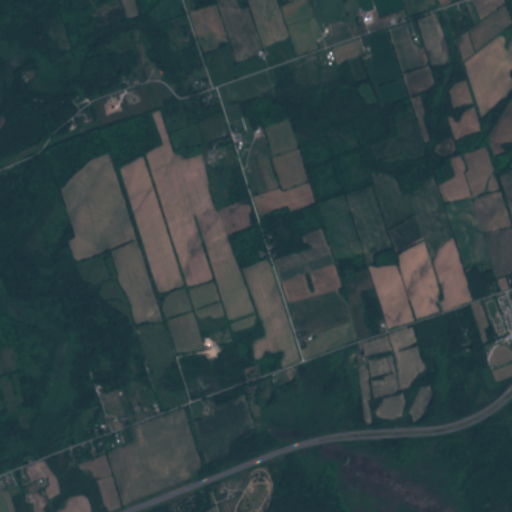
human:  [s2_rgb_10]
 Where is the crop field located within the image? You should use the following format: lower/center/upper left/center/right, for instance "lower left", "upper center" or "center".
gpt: The crop field is located in the upper right of the image.
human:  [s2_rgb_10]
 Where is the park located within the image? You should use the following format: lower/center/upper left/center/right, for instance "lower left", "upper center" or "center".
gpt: The park is located in the lower center of the image.
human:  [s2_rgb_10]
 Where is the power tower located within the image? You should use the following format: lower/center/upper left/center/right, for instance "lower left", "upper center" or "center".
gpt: The power tower is located in the upper of the image.
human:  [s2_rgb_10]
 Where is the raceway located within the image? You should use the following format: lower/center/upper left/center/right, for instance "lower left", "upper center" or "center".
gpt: The raceway is located in the lower center of the image.
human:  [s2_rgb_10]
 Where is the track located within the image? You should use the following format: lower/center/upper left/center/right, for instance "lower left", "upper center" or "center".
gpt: There is no track in the image.